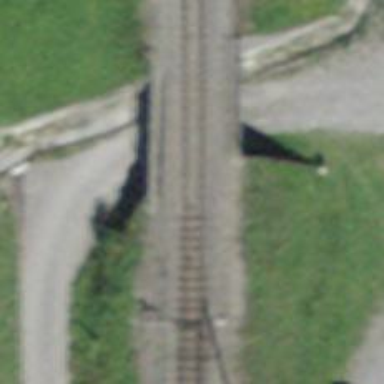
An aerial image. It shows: Narrow-gauge railway track electrified by contact line.